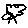
Label: tree